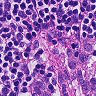
Metastatic tissue present: no